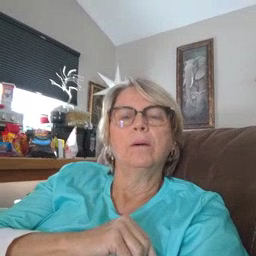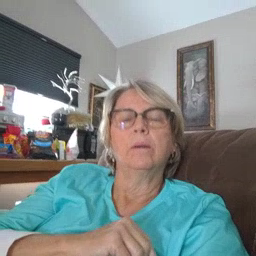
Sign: boy